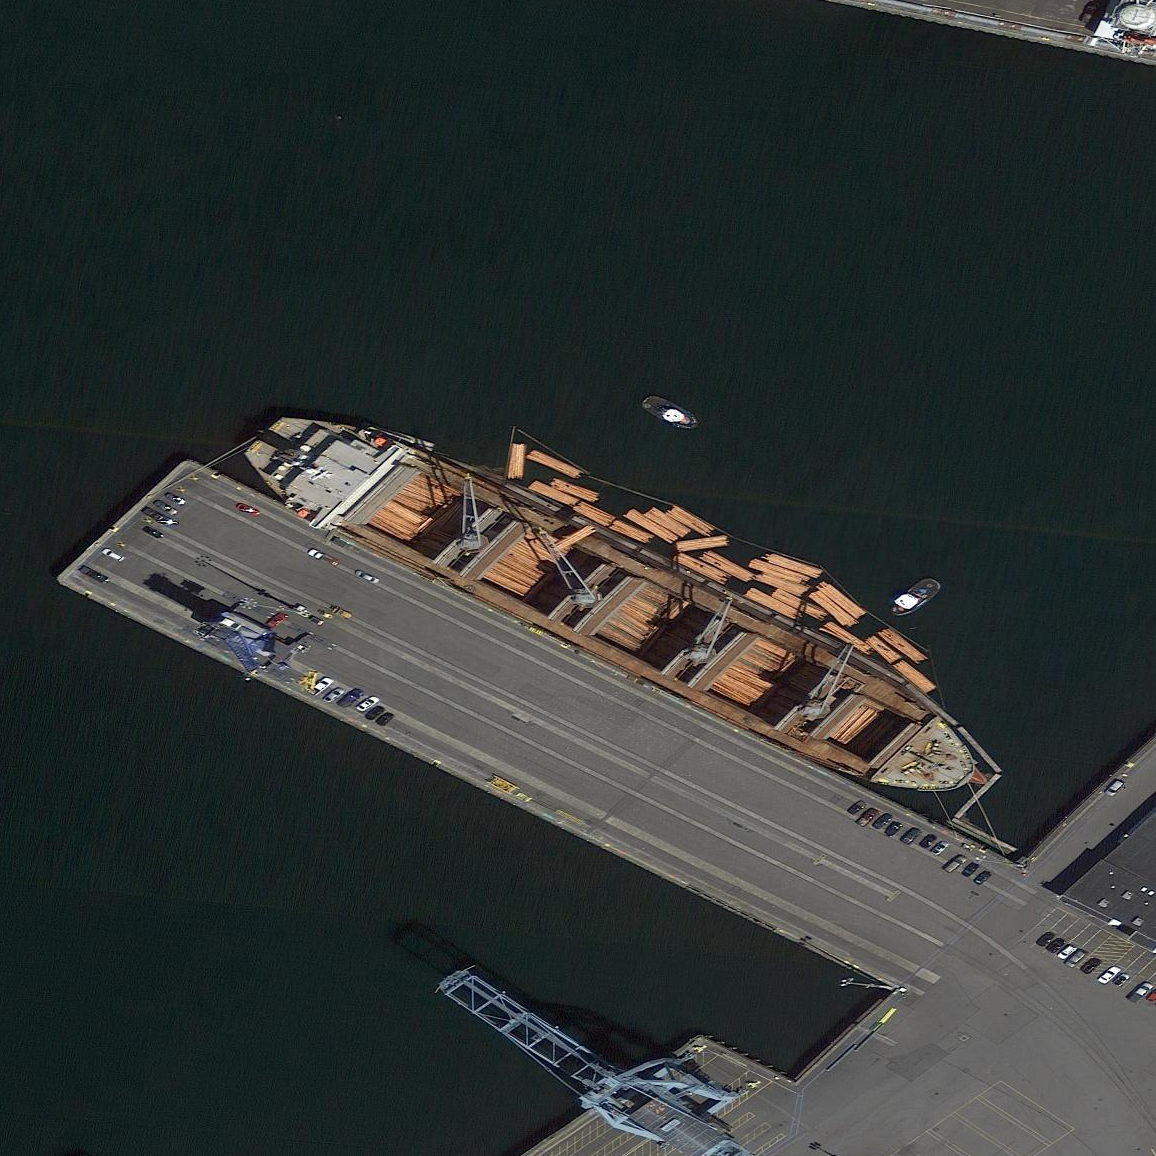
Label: civil